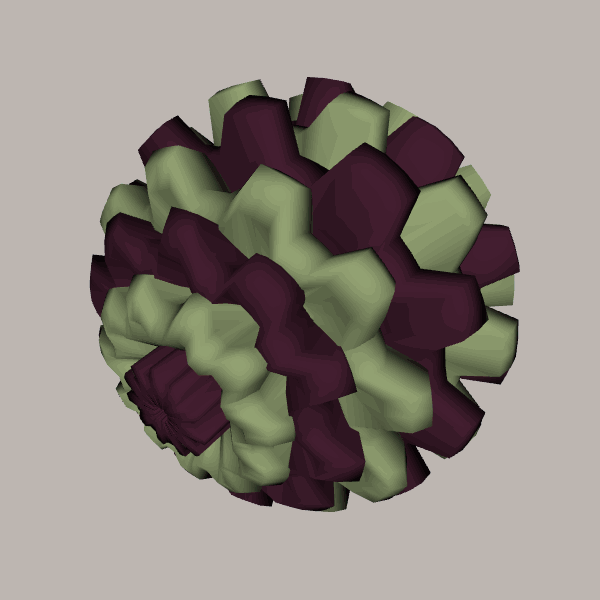
Background: light